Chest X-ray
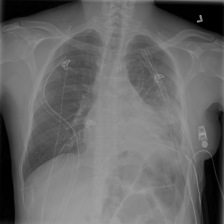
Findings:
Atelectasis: negative
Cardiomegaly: negative
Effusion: negative
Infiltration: positive
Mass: negative
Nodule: negative
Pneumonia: negative
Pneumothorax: negative
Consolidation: negative
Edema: negative
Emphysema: negative
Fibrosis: negative
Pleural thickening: negative
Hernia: negative